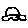
Label: car